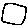
Label: square